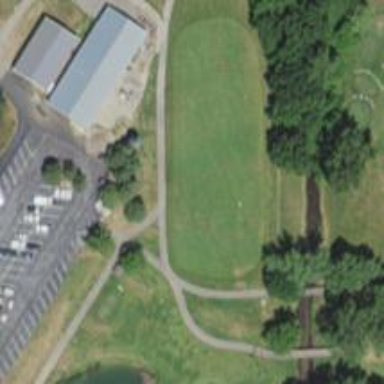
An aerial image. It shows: Path for both road and golf.